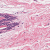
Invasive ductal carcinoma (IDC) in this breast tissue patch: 0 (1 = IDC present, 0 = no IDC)